Field crop: tomato
Growth stage: 1
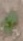
Species: solanum